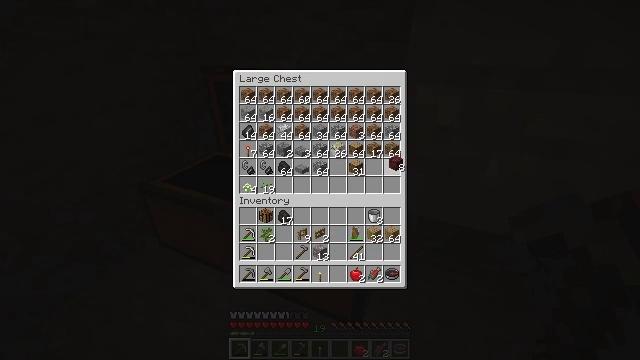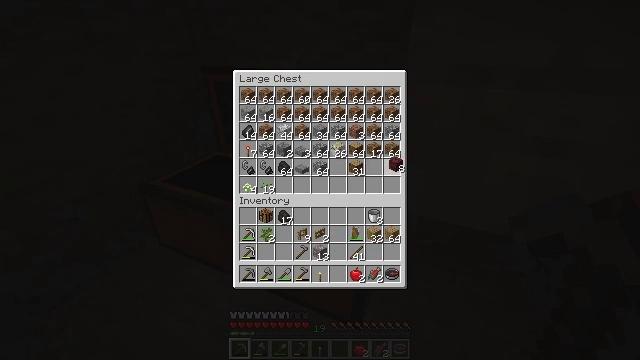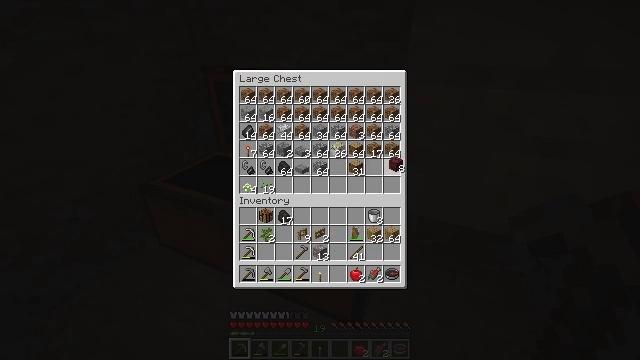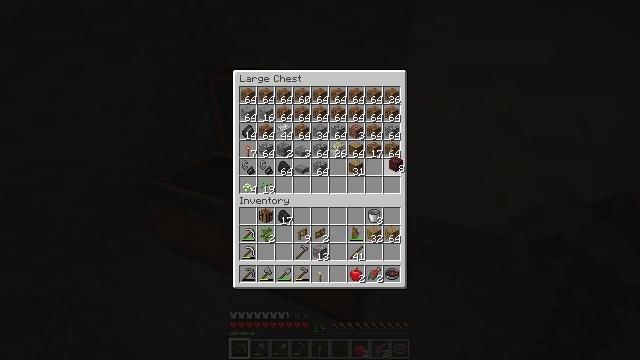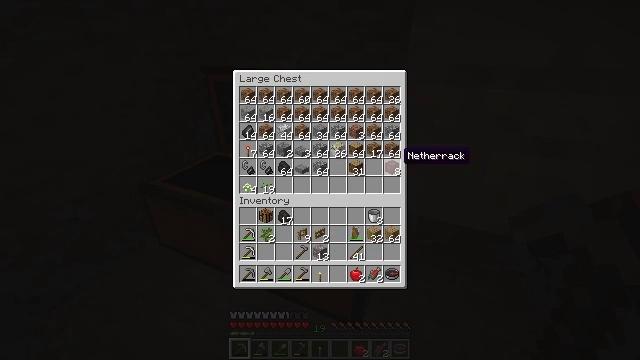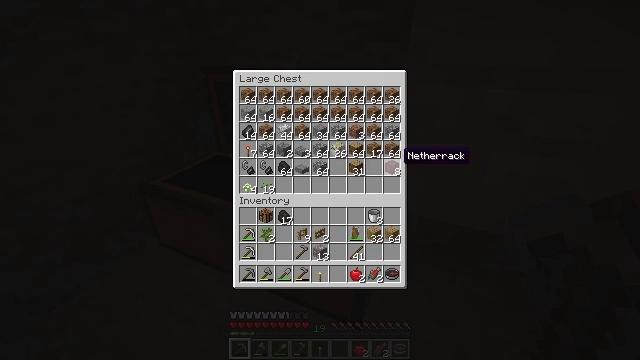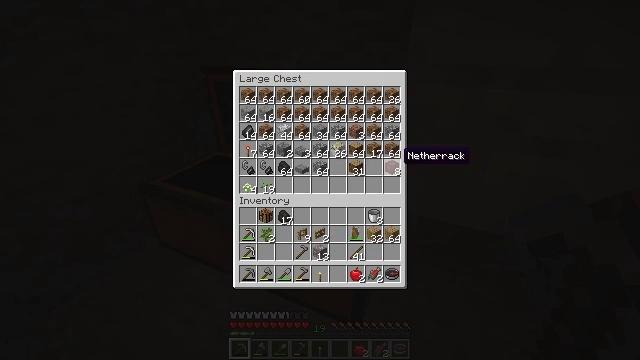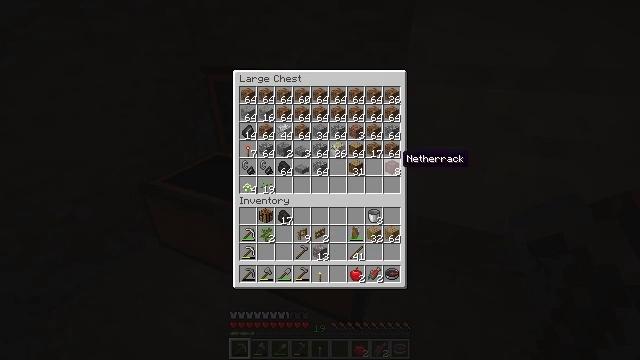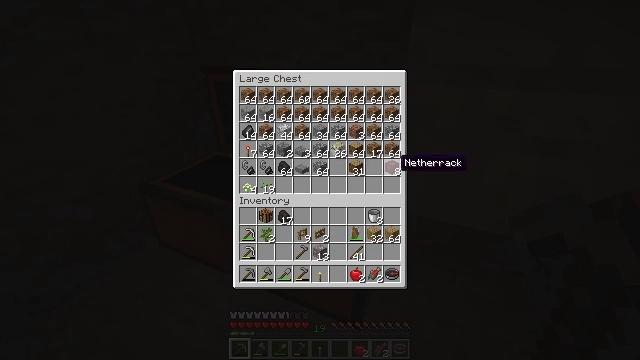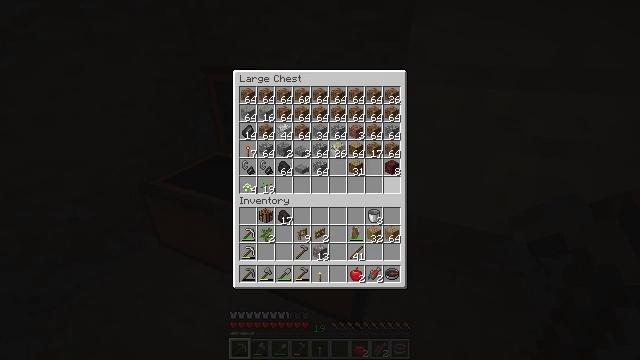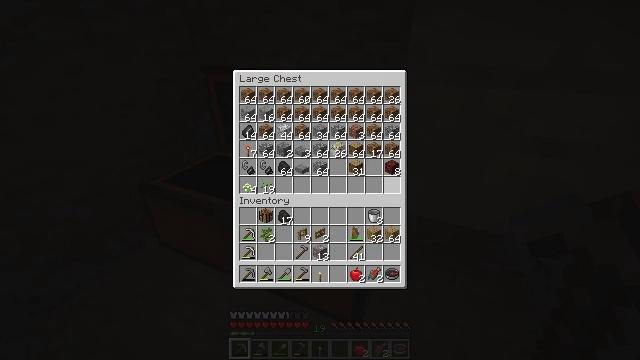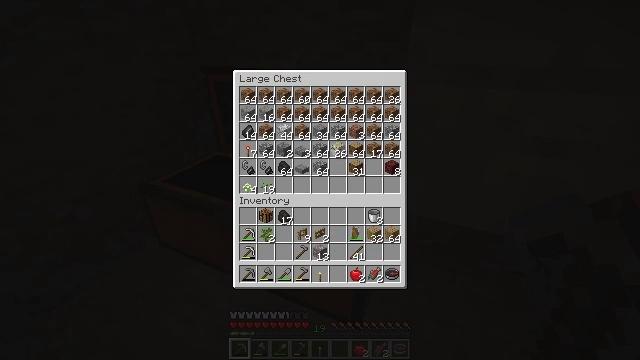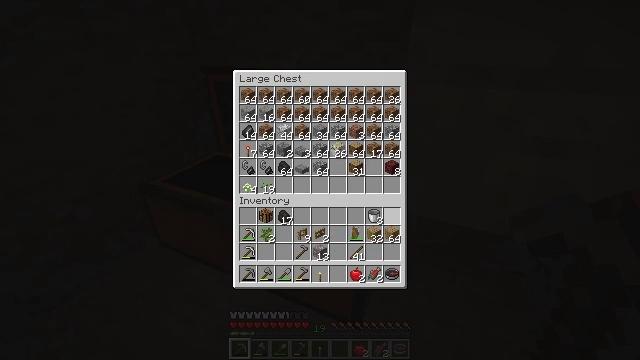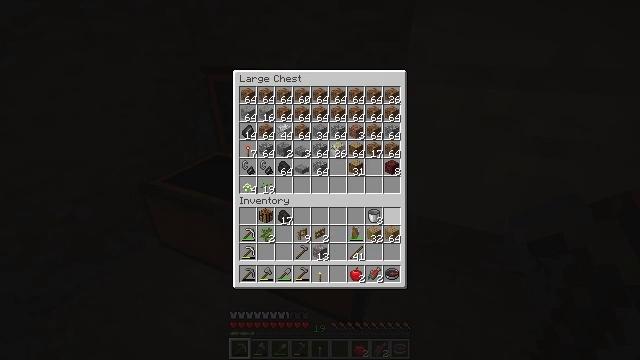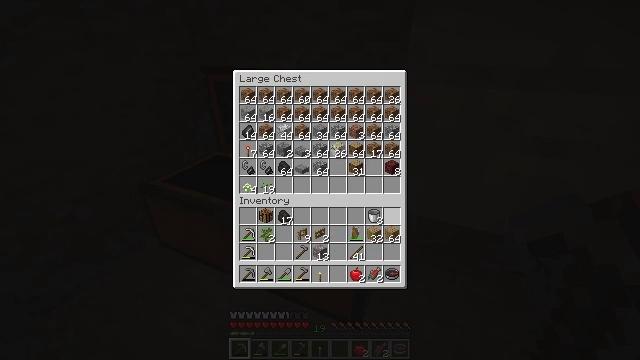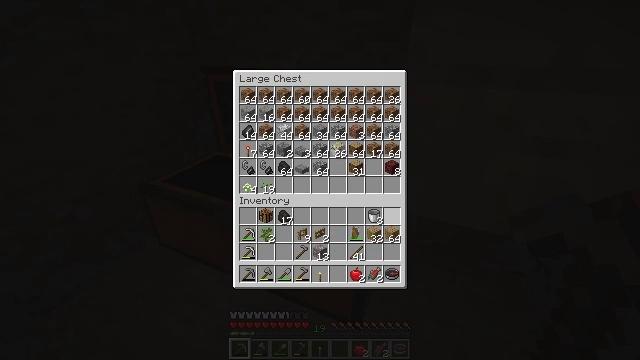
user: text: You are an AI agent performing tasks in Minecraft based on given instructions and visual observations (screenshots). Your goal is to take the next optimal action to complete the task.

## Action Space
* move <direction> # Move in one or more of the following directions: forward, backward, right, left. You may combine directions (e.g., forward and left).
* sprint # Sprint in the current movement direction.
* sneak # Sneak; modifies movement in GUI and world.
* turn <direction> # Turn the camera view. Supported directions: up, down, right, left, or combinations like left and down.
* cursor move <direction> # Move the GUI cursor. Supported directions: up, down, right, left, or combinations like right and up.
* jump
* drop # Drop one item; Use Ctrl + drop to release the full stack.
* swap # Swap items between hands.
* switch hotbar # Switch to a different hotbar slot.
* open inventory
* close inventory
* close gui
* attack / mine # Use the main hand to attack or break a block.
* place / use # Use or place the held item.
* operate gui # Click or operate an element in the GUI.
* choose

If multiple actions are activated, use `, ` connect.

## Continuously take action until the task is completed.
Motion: motion action
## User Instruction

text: Get wheat from the farmland.
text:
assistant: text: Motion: no_op
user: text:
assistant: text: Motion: operate gui
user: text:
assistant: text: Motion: operate gui
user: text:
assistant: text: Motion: no_op
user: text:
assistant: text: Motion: no_op
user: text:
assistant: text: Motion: no_op
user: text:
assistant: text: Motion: no_op
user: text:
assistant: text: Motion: no_op
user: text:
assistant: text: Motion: cursor move down
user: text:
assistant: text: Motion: cursor move down
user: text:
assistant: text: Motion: cursor move down
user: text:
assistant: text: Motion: cursor move down
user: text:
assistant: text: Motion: no_op
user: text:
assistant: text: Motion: cursor move down
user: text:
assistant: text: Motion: no_op
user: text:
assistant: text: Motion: no_op
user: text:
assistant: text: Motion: no_op
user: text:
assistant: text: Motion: no_op
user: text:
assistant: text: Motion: no_op
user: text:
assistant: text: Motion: no_op
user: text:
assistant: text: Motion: no_op
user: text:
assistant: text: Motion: no_op
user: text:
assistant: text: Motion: no_op
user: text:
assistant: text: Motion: no_op
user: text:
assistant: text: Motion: no_op
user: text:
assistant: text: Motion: no_op
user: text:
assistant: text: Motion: cursor move left
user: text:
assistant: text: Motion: cursor move left and down
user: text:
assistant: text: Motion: cursor move left and down
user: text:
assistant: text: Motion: cursor move left